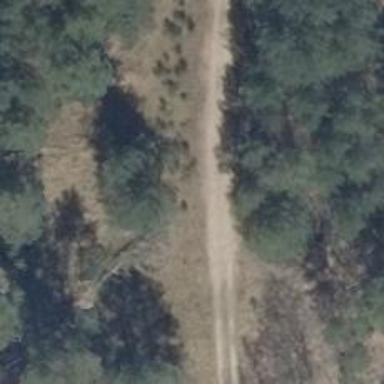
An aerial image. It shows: Dirt track road with grade 4 track type.